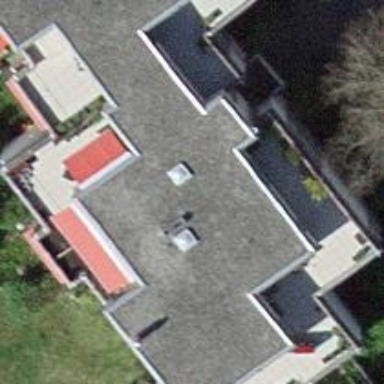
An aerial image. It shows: Residential building with flat roof.